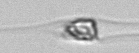
Label: Chaetoceros_danicus